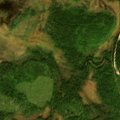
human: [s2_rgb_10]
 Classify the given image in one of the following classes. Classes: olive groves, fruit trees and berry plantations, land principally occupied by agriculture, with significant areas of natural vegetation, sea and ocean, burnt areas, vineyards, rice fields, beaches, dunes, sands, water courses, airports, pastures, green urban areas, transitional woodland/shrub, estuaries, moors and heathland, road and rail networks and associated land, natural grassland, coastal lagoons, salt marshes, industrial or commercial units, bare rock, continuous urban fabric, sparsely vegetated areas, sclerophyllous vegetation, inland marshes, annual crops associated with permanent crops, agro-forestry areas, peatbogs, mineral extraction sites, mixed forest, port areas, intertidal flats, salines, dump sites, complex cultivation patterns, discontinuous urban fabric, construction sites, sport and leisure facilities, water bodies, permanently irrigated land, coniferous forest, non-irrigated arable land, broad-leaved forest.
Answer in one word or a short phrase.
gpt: coniferous forest, mixed forest, transitional woodland/shrub, peatbogs